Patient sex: F
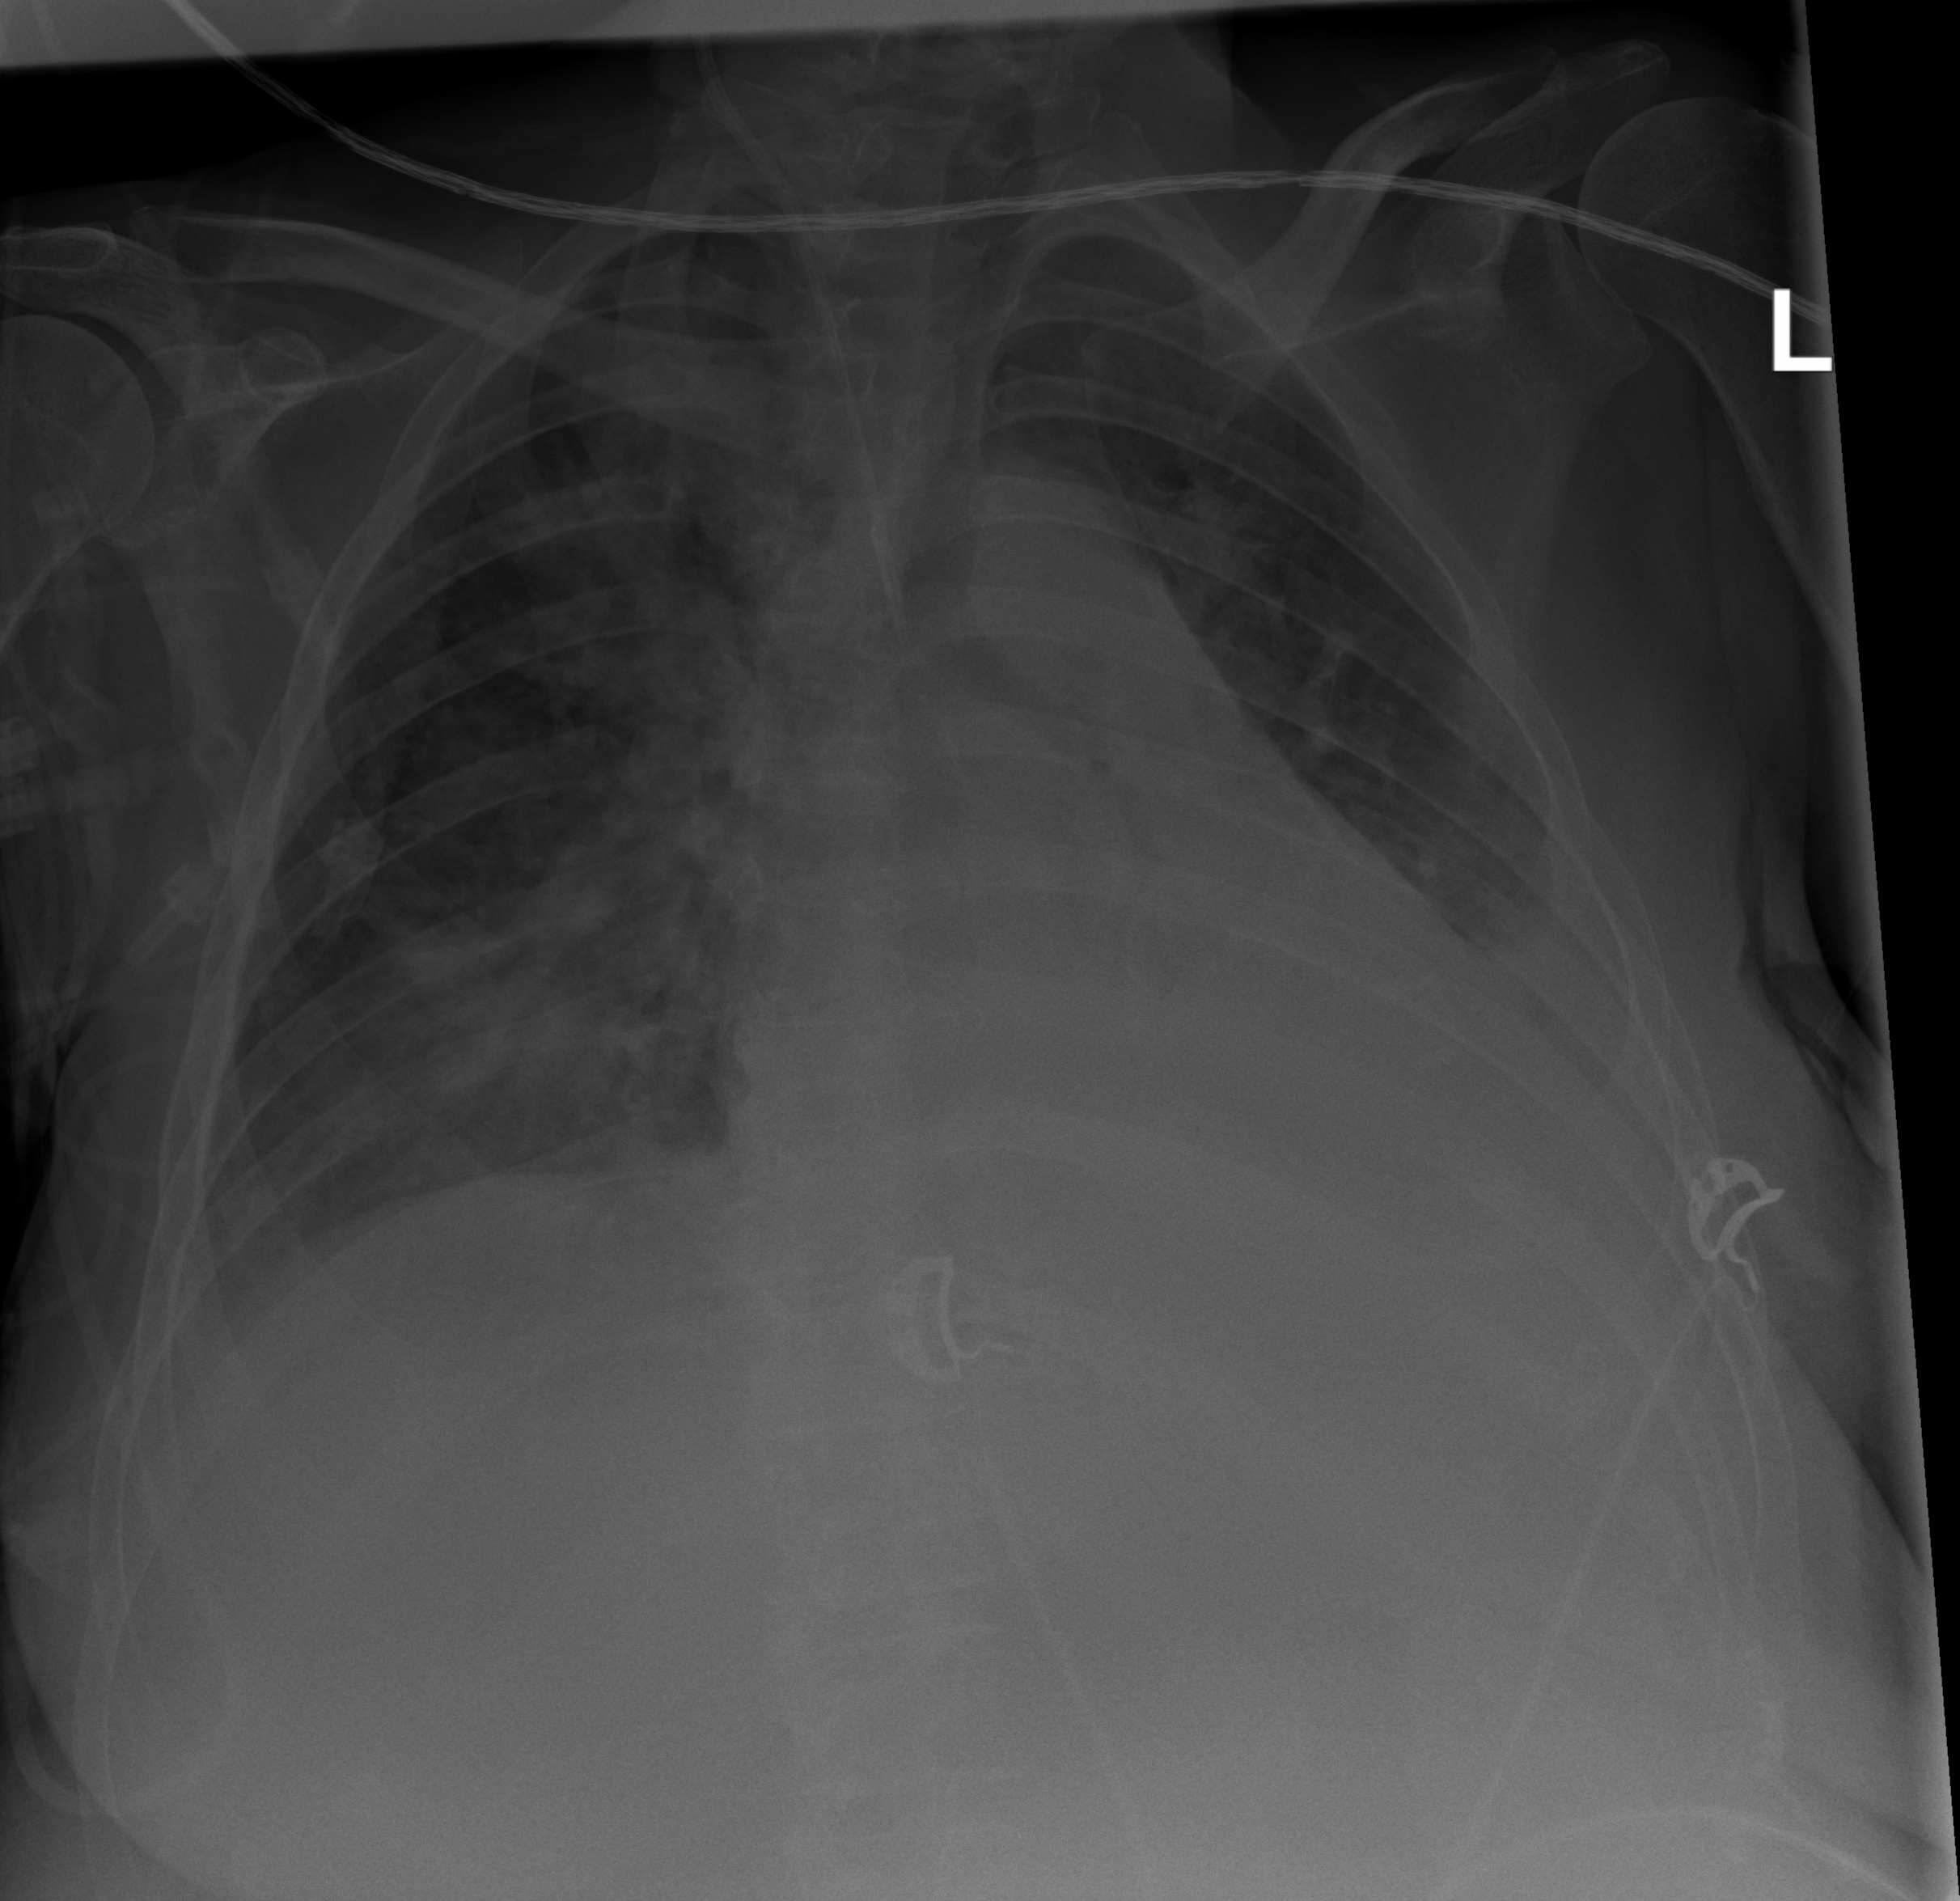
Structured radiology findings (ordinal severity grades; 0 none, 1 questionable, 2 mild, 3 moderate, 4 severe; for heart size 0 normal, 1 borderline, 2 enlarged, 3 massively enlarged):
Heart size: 2
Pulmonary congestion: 2
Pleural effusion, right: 2
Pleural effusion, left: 2
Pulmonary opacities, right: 2
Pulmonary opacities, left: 1
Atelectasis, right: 2
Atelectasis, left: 2